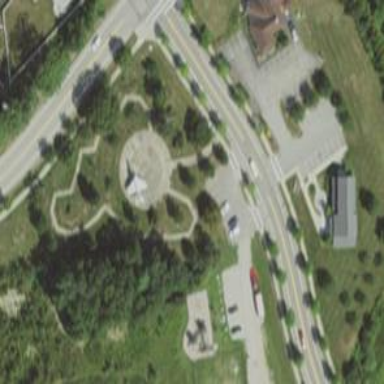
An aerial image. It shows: Memorial site with historic significance.